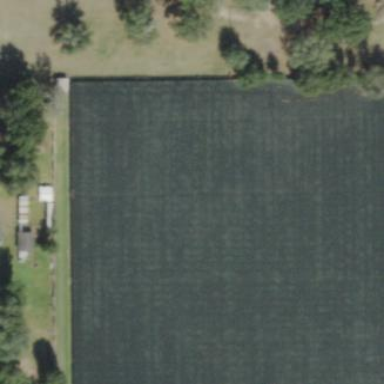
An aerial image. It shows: Greenhouse used for horticulture.